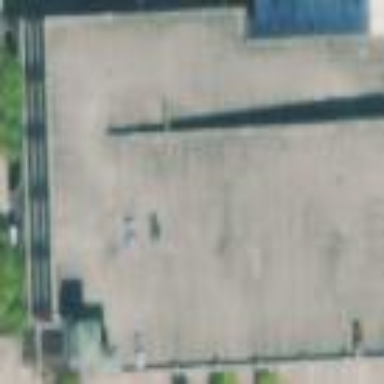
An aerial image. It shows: Multi-storey parking building with flat roof shape.